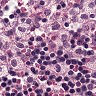
Metastatic tissue present: no